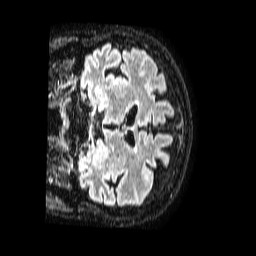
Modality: FLAIR
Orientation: coronal
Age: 56
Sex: male
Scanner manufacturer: philips
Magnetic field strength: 1.5 T
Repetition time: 4.8 s
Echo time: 0.3 s